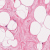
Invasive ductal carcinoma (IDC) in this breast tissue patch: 0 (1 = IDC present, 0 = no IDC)